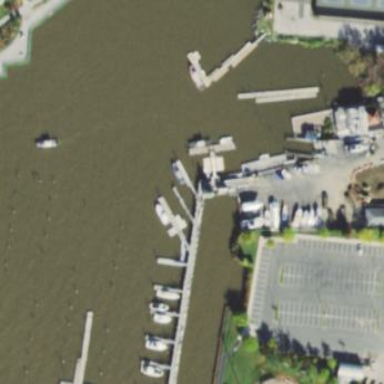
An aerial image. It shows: Boatyard along the waterway.